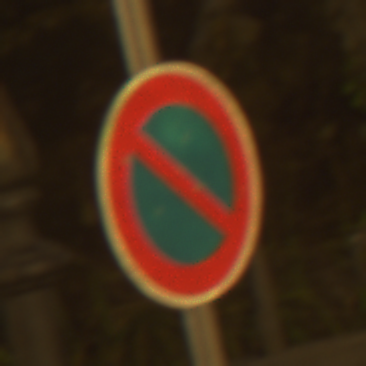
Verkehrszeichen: EingeschraenktesHalteverbot
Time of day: Night
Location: Outdoor (Urban)
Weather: Clear
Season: NotSpecified
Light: Artificial